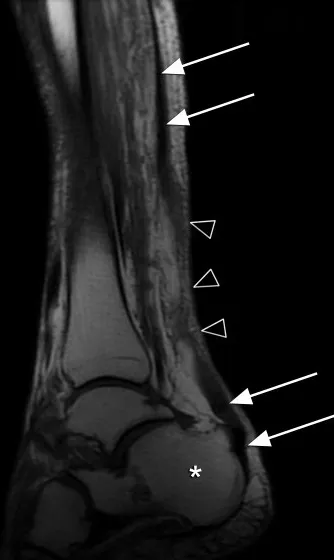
T1-weighted image of the patient's right heel. T1 images do not amplify the brightness of low-density tissue, and therefore do not risk obscuring pathologic findings in more dense tissues, such as tendon and bone. On the image above, arrows follow the complete rupture of the Achilles tendon. Note how the distal end lays 'floppy' over the superior calcaneus (asterisk). The open arrow-heads note intervening inflammation and soft-tissue edema.
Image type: radiology (mri)